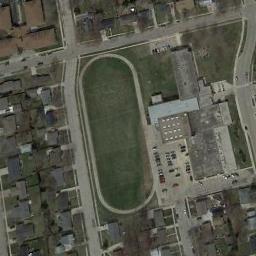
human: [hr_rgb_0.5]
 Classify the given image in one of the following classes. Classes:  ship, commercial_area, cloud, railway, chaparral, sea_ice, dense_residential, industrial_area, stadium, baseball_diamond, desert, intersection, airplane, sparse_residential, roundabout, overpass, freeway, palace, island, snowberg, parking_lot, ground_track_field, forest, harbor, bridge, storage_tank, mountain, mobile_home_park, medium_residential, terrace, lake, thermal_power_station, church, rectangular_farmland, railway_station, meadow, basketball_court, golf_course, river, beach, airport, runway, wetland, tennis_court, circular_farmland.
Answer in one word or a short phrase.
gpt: ground_track_field